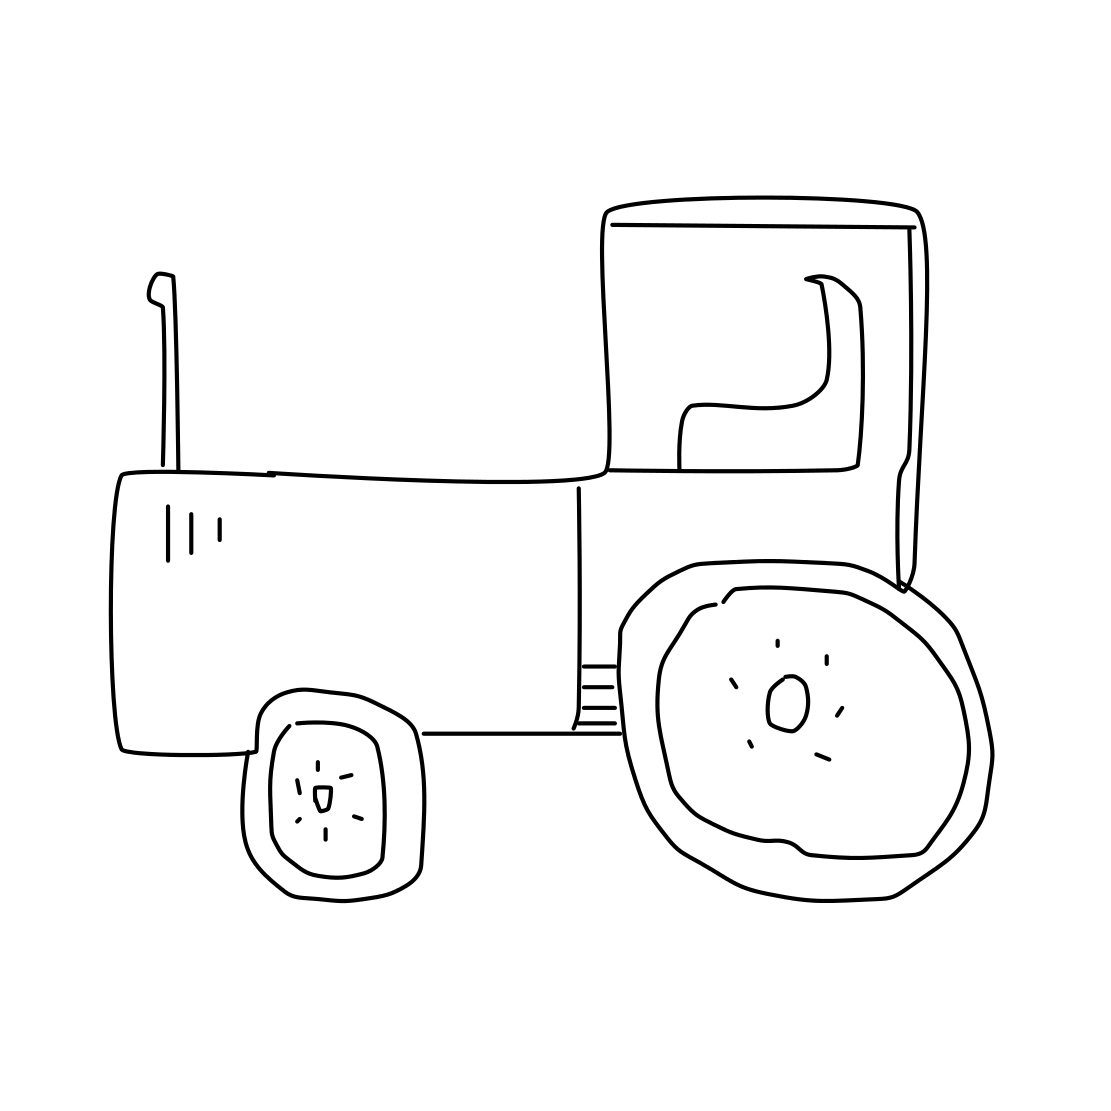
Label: tractor